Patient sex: F
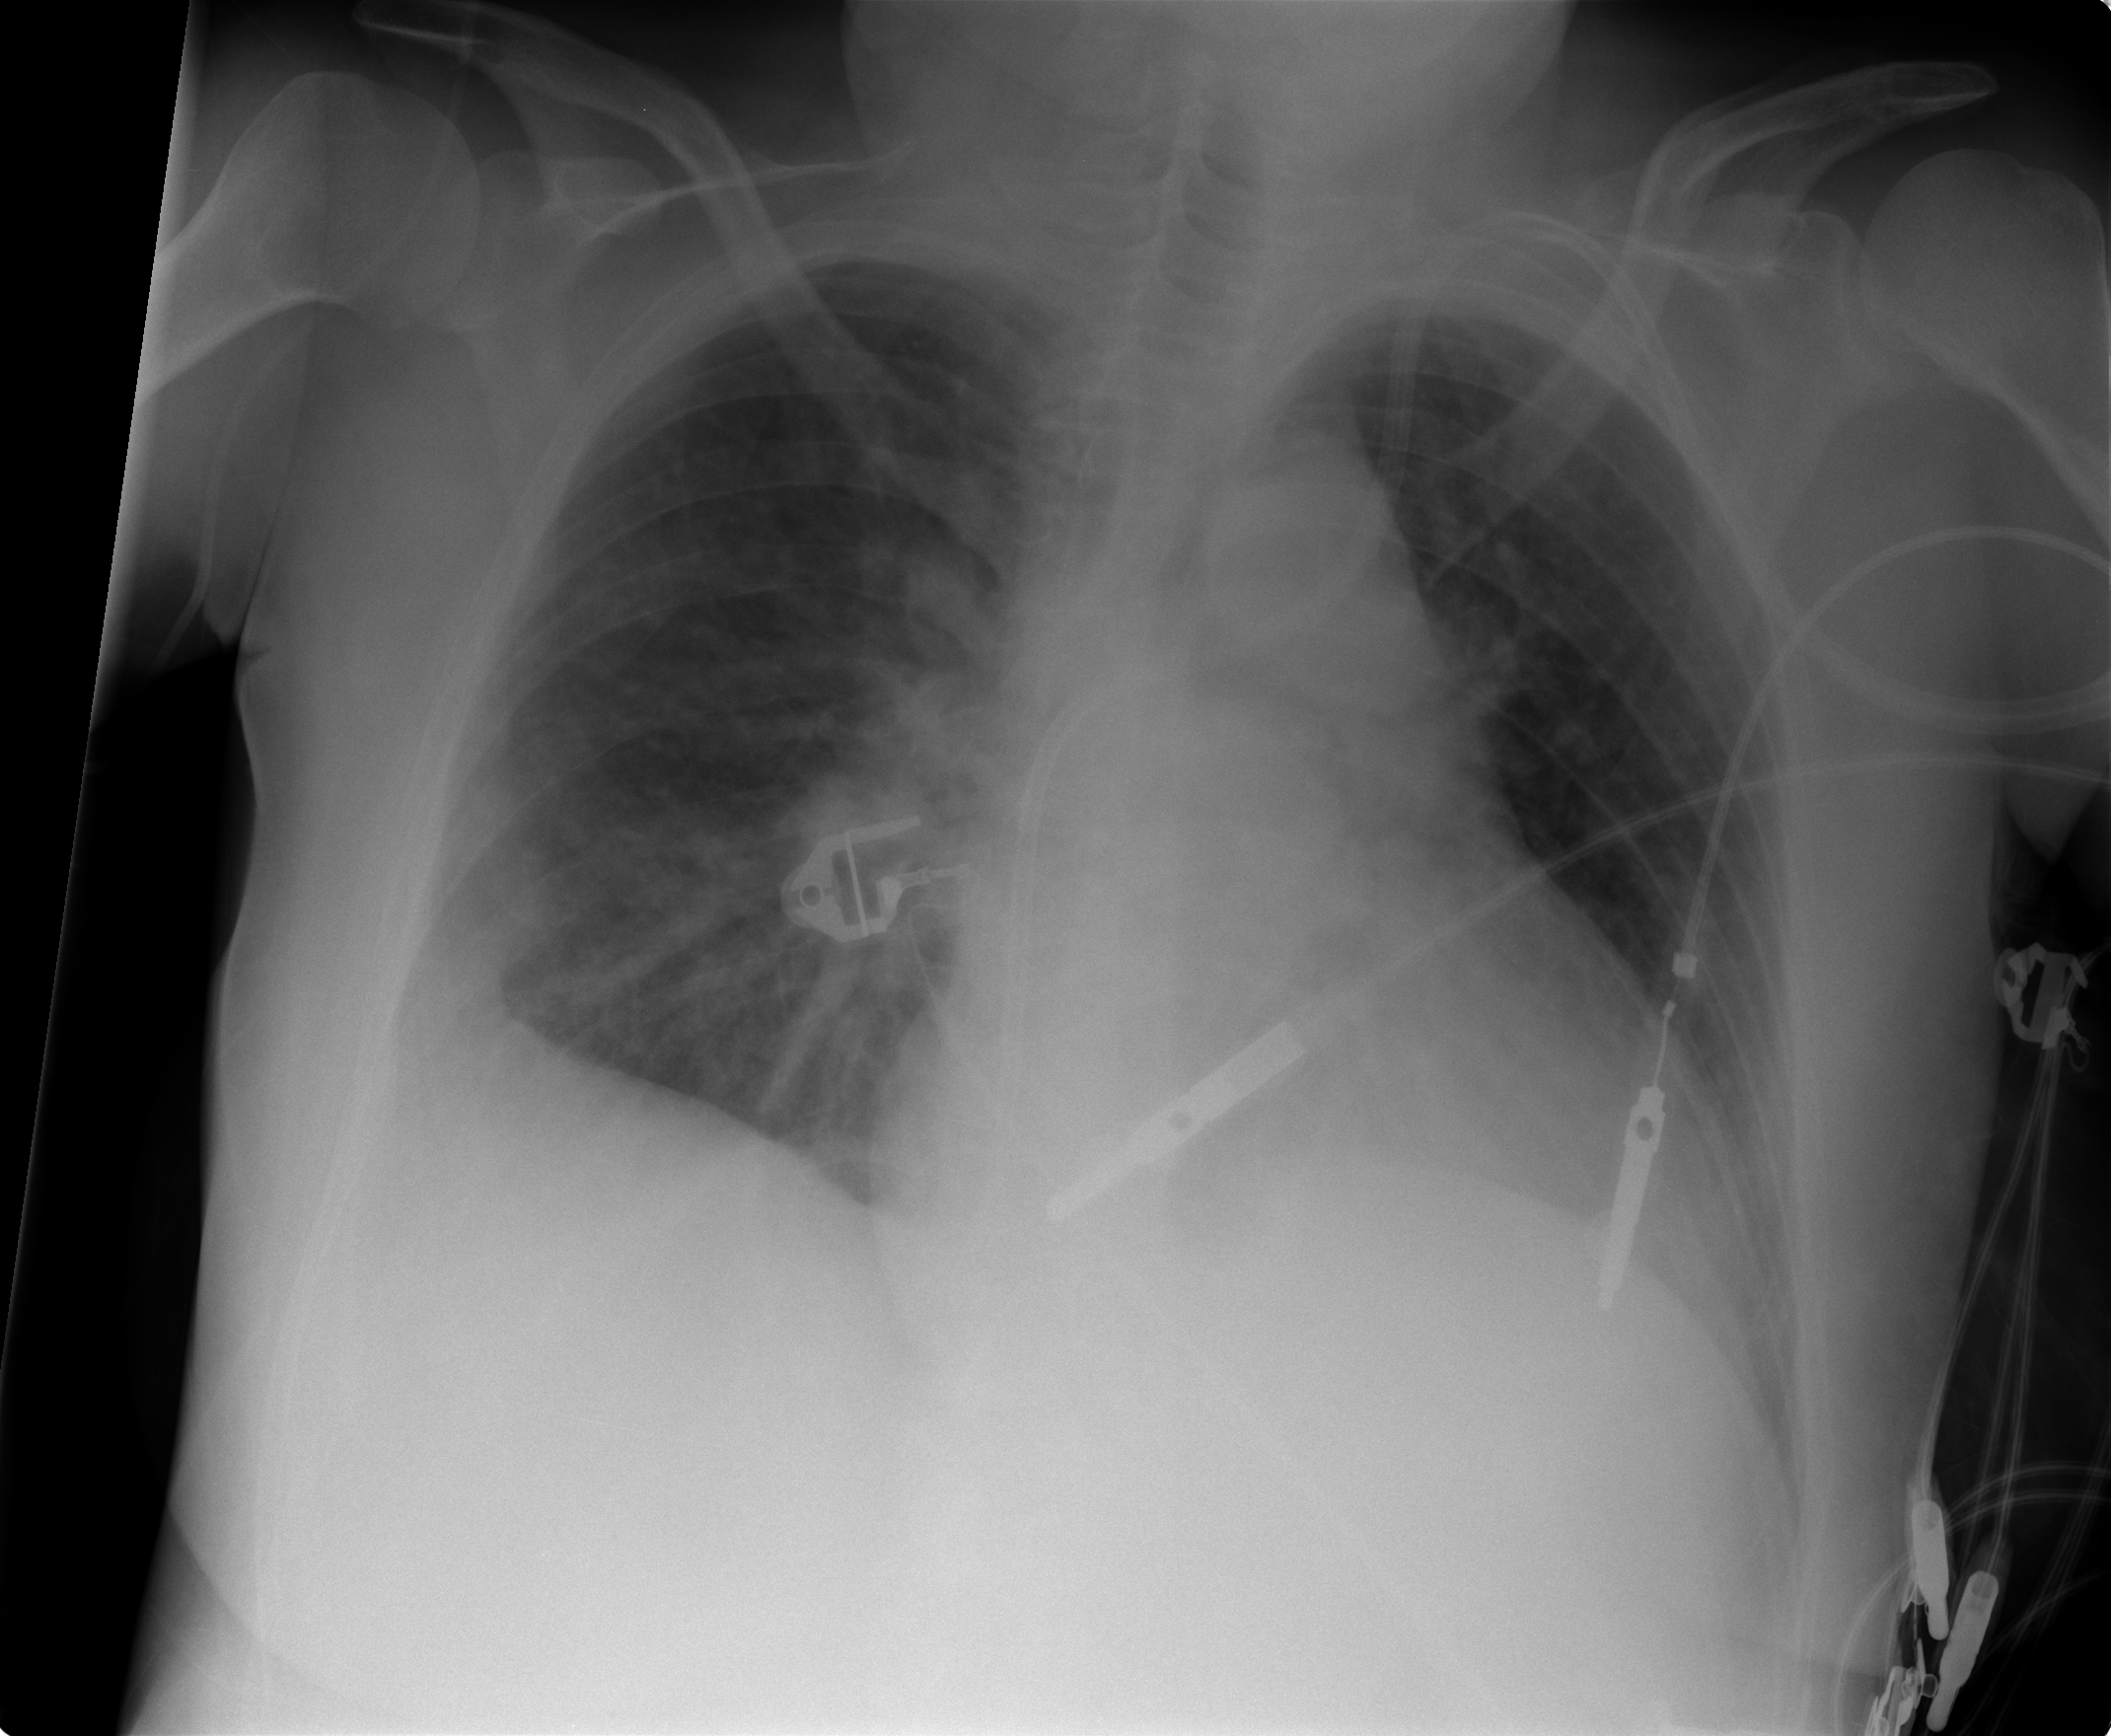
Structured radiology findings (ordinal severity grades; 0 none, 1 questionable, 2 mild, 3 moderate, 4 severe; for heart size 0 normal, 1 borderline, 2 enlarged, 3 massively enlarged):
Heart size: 1
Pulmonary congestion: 2
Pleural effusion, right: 2
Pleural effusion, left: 1
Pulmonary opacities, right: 1
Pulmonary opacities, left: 0
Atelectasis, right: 2
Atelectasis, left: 1